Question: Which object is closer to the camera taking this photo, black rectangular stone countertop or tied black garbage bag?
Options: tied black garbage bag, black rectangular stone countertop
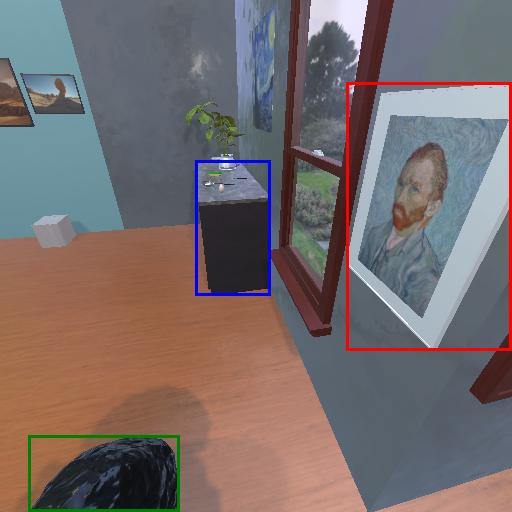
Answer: tied black garbage bag